Field crop: maize
Growth stage: 1
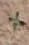
Species: atriplex